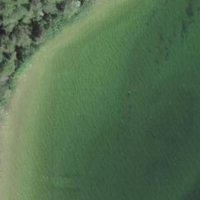
EUNIS habitat code: 14
Species observed at this site:
Lathyrus vernus
Populus tremula